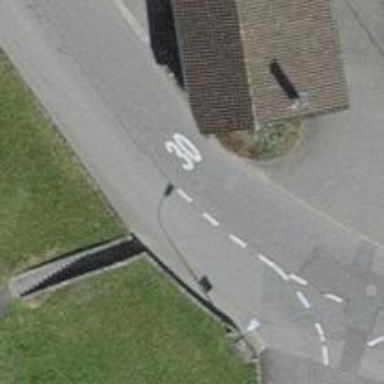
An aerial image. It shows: Road with steps.